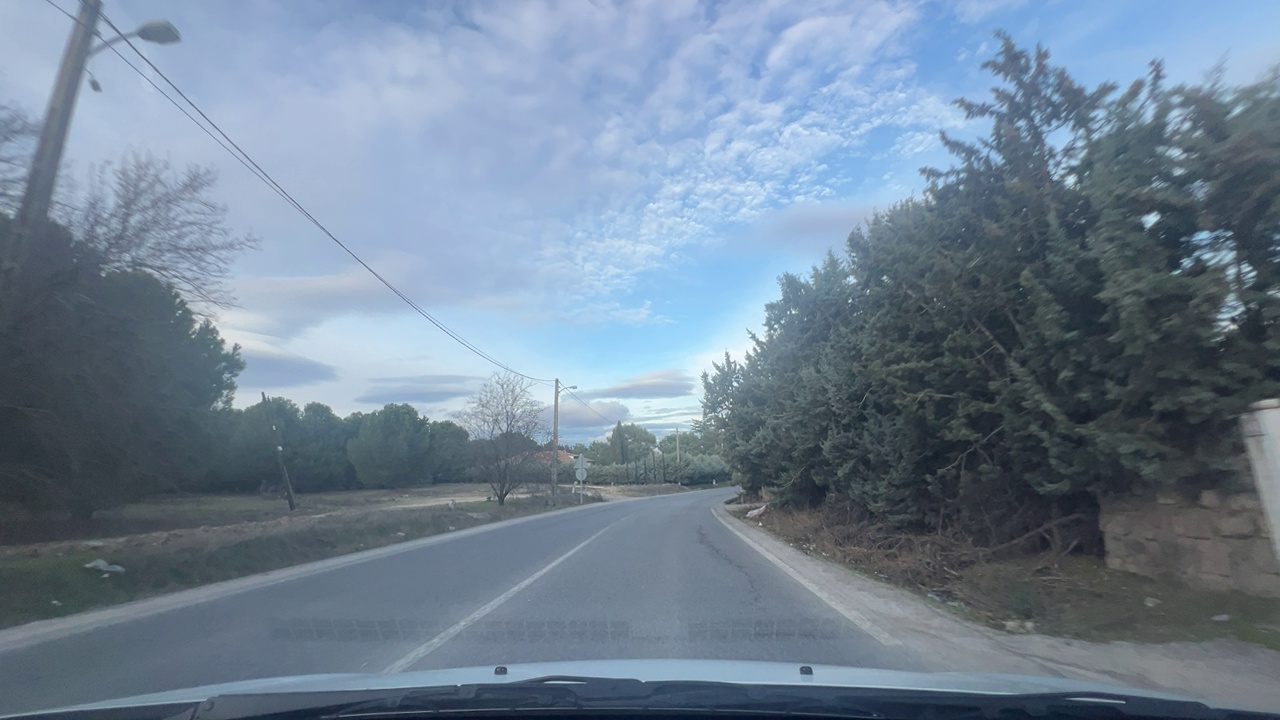
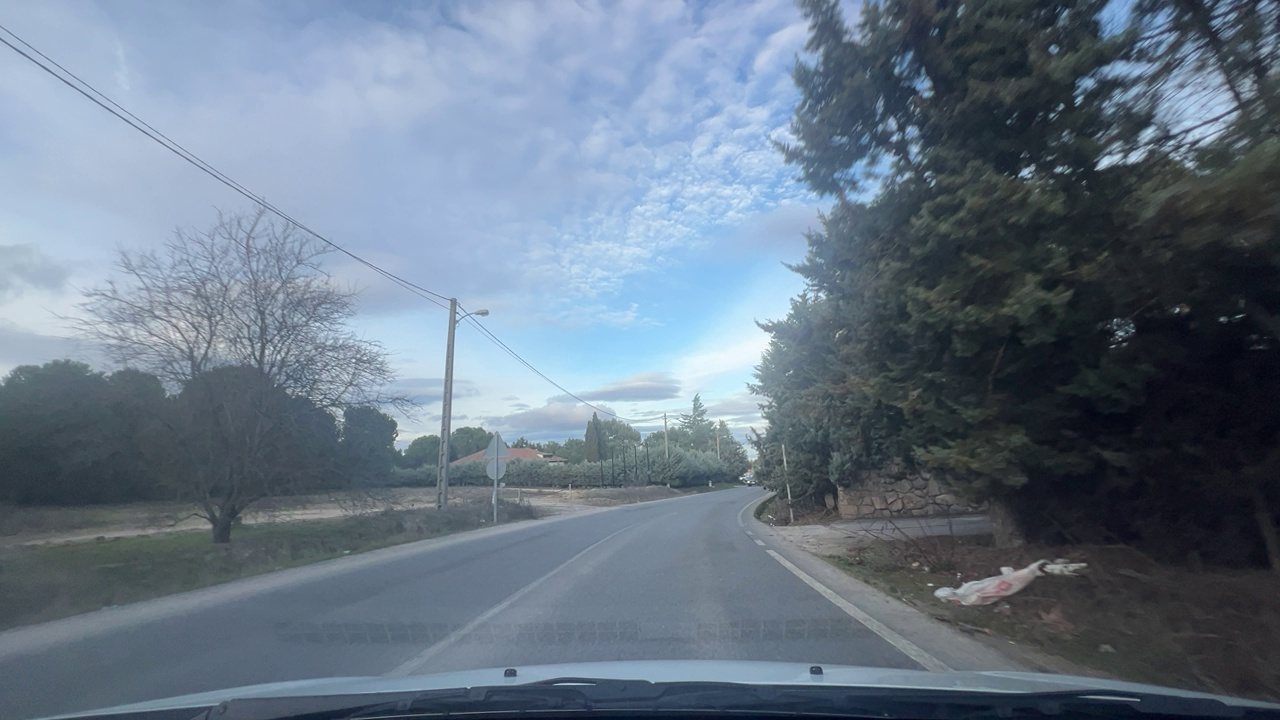
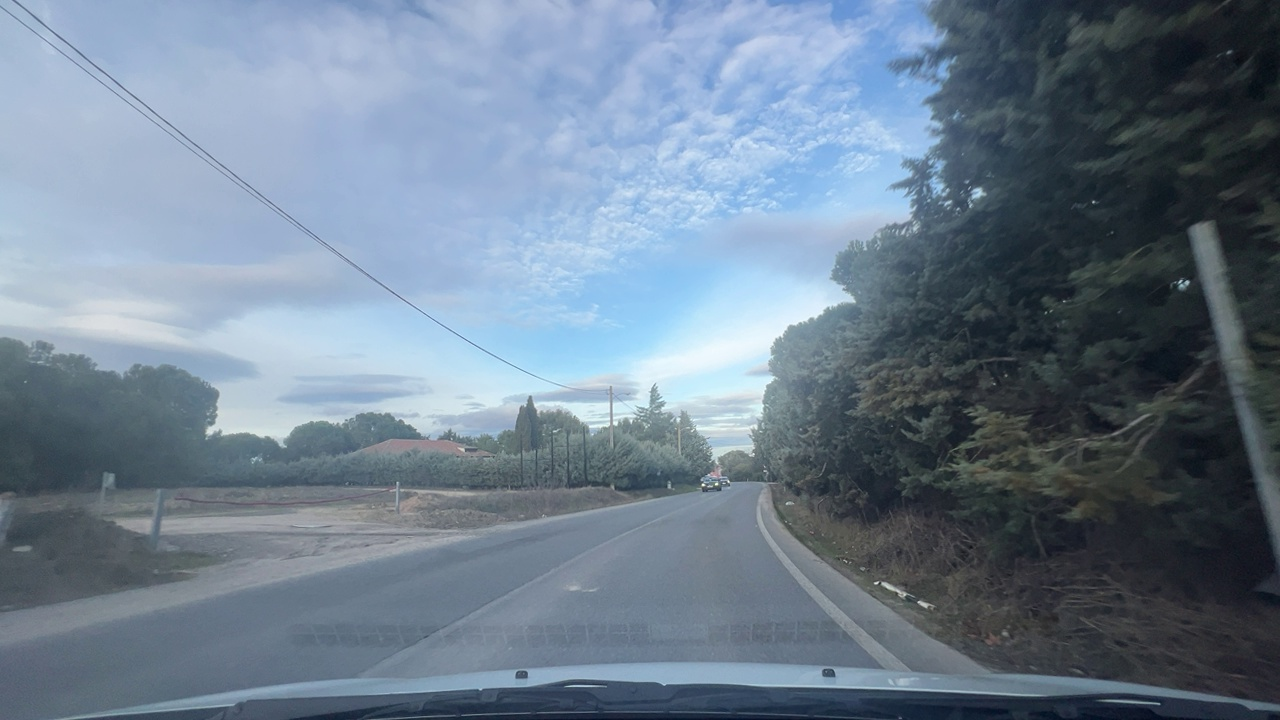
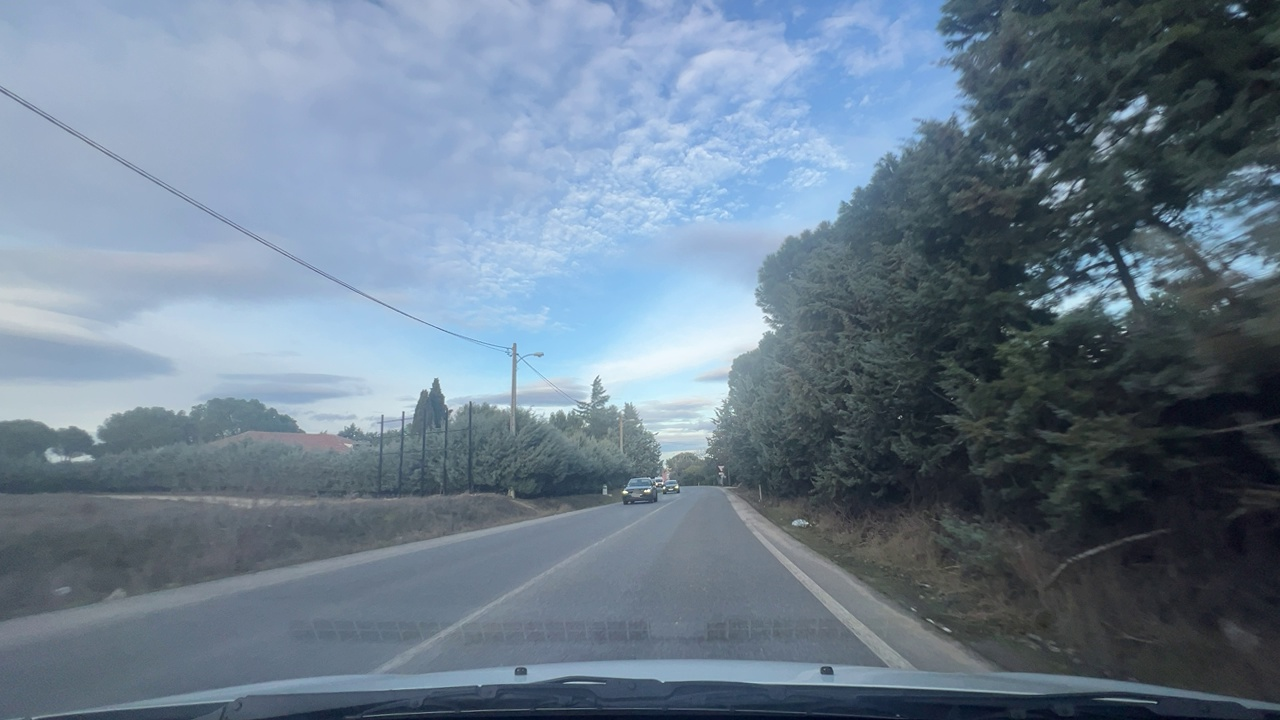
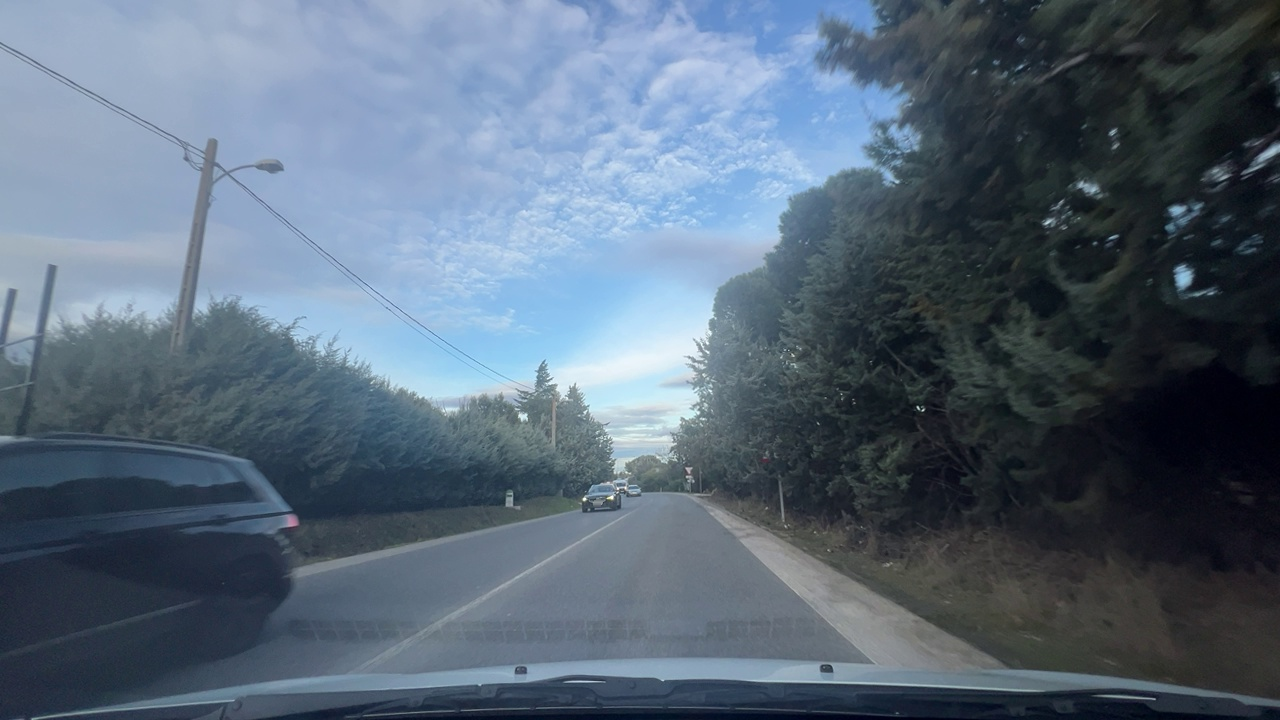
Situation: empty
Question: Does the environment indicate an urban road where curbside parking is permitted?
Answer: No
Reasoning: The environment indicates an interurban road with one lane for each direction

Situation: empty
Question: Is the ego vehicle traveling in a middle lane with traffic lanes (designated to drive cars not to park) on both sides?
Answer: No
Reasoning: There is only one lane available for this direction